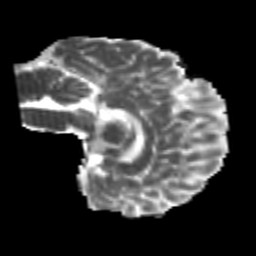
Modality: MD
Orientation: sagittal
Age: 21
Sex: male
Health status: healthy
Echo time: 0.074 s